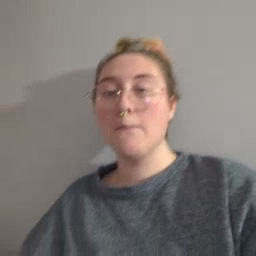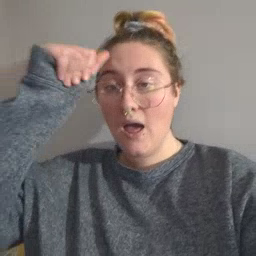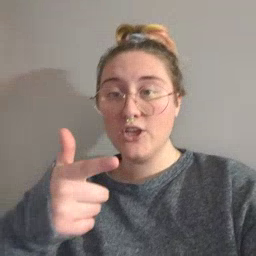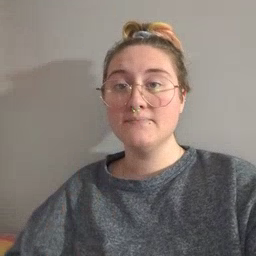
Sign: brother